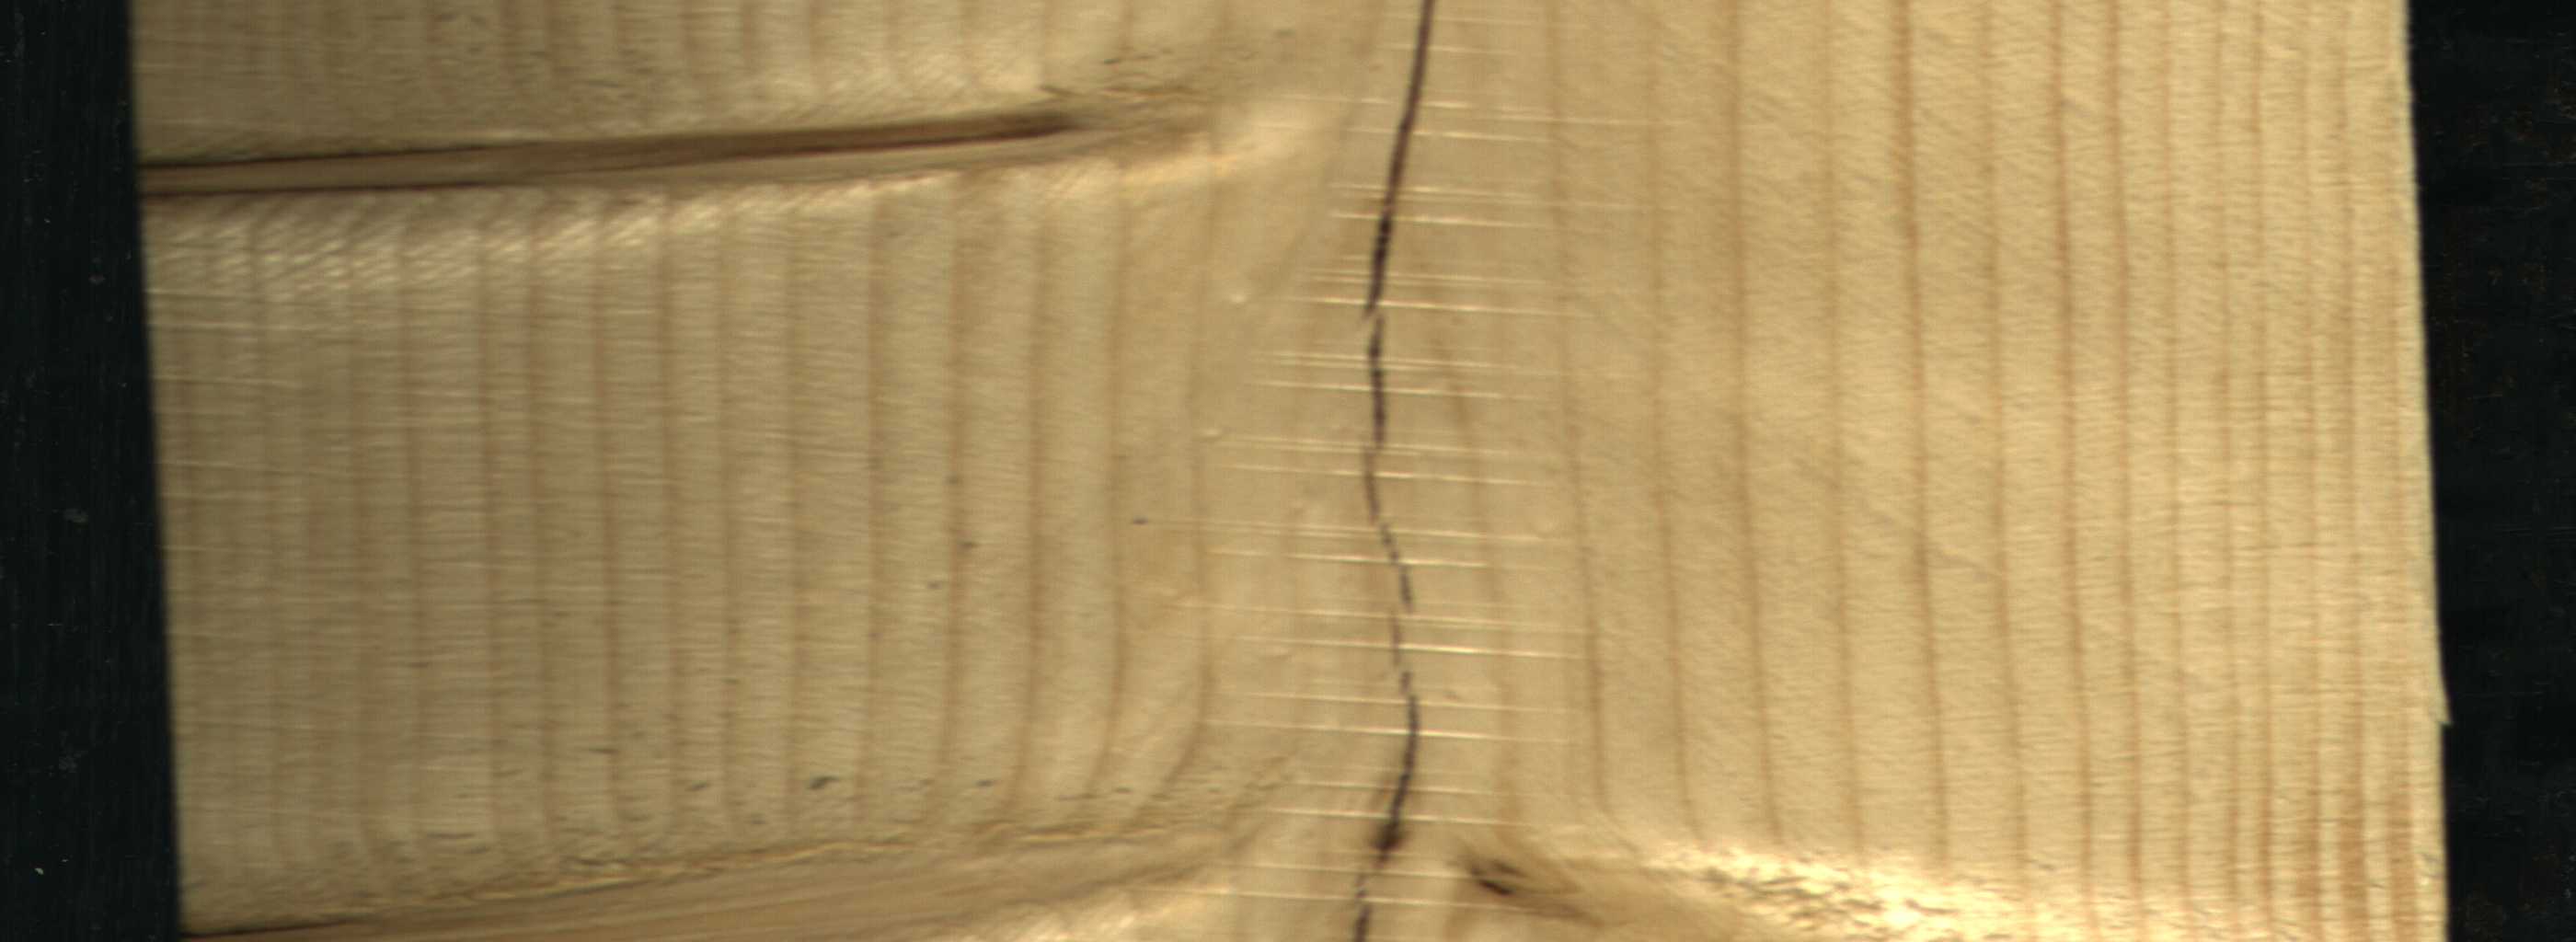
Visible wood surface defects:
Crack
Dead_Knot